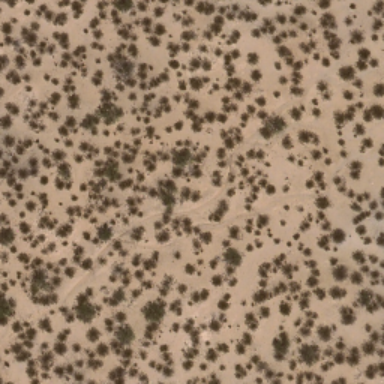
This is a chaparral .